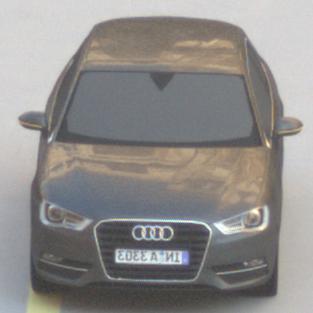
Make: Audi
Model: A3 1.2 TFSI
Detailed model: A3 (8V)
Model produced from: 2013/02
Model produced until: 2014/05
Doors: 3
Color: gray
Road condition: dry road
Daytime: morning or afternoon
Contrast: low contrast